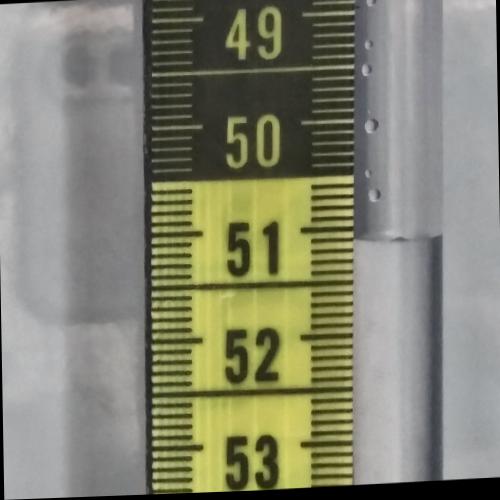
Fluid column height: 51.1 cm